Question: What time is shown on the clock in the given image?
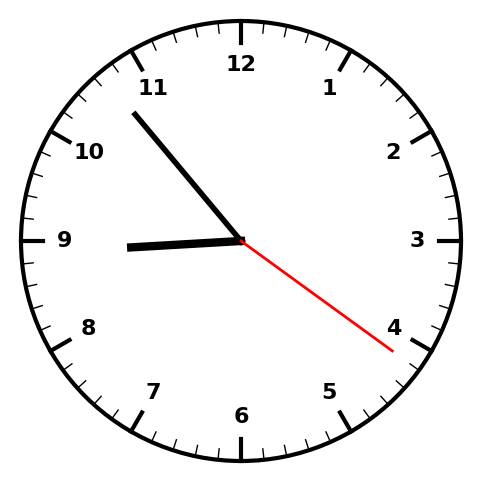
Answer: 08:53:21